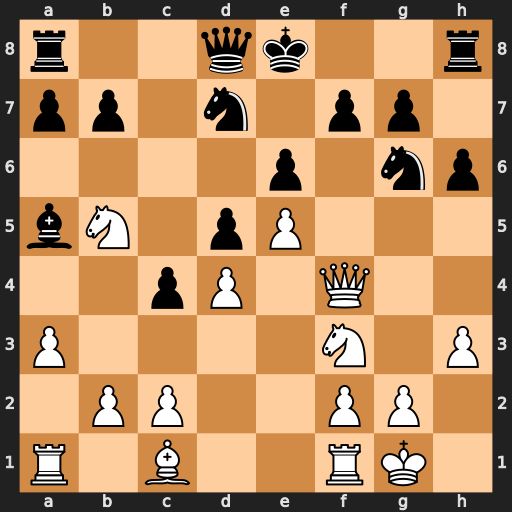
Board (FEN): r2qk2r/pp1n1pp1/4p1np/bN1pP3/2pP1Q2/P4N1P/1PP2PP1/R1B2RK1
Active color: w
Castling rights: kq
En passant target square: -
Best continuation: Nd6+ Ke7 Qxf7#